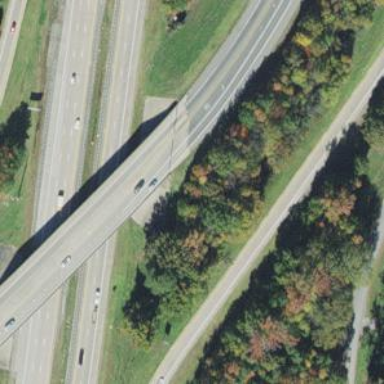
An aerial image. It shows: Beam bridge on primary highway.